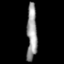
Tissue: skin
Cell type: Myeloid cells
Senescence score: 0.7461
Nuclear area (px): 564
Mean DAPI intensity: 152.392